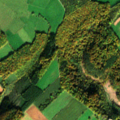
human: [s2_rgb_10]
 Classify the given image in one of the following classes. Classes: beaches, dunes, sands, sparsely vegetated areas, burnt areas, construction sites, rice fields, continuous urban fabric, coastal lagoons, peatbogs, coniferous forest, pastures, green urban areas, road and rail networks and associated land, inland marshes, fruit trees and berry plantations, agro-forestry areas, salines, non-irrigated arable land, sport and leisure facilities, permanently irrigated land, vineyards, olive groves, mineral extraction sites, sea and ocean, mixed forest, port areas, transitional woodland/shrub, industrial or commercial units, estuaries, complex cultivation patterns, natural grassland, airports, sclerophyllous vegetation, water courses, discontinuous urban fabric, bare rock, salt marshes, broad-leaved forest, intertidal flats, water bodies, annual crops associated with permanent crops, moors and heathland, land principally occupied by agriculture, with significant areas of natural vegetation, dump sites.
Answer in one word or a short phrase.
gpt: non-irrigated arable land, pastures, complex cultivation patterns, broad-leaved forest